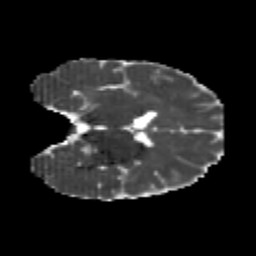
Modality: MD
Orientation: coronal
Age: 23
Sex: male
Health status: healthy
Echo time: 0.074 s